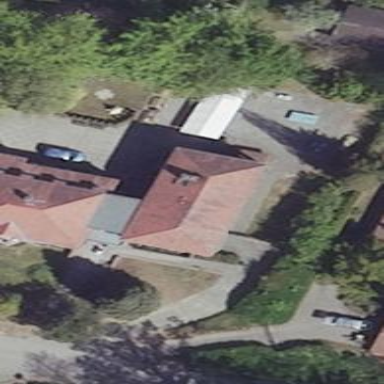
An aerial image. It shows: Guest house building.